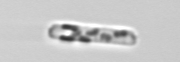
Label: Dactyliosolen_fragilissimus